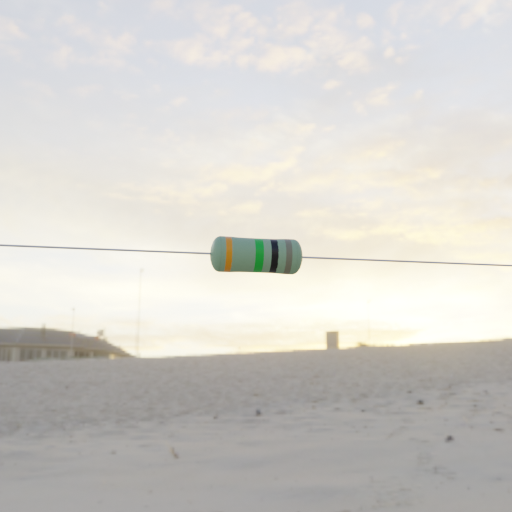
Resistor colour bands (in order): orange, green, black, gray